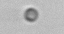
Label: nanoplankton_mix